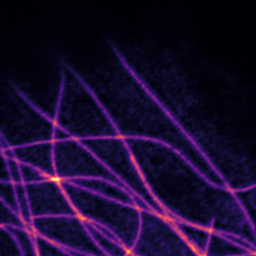
Label: Super-resolution Microtubules image